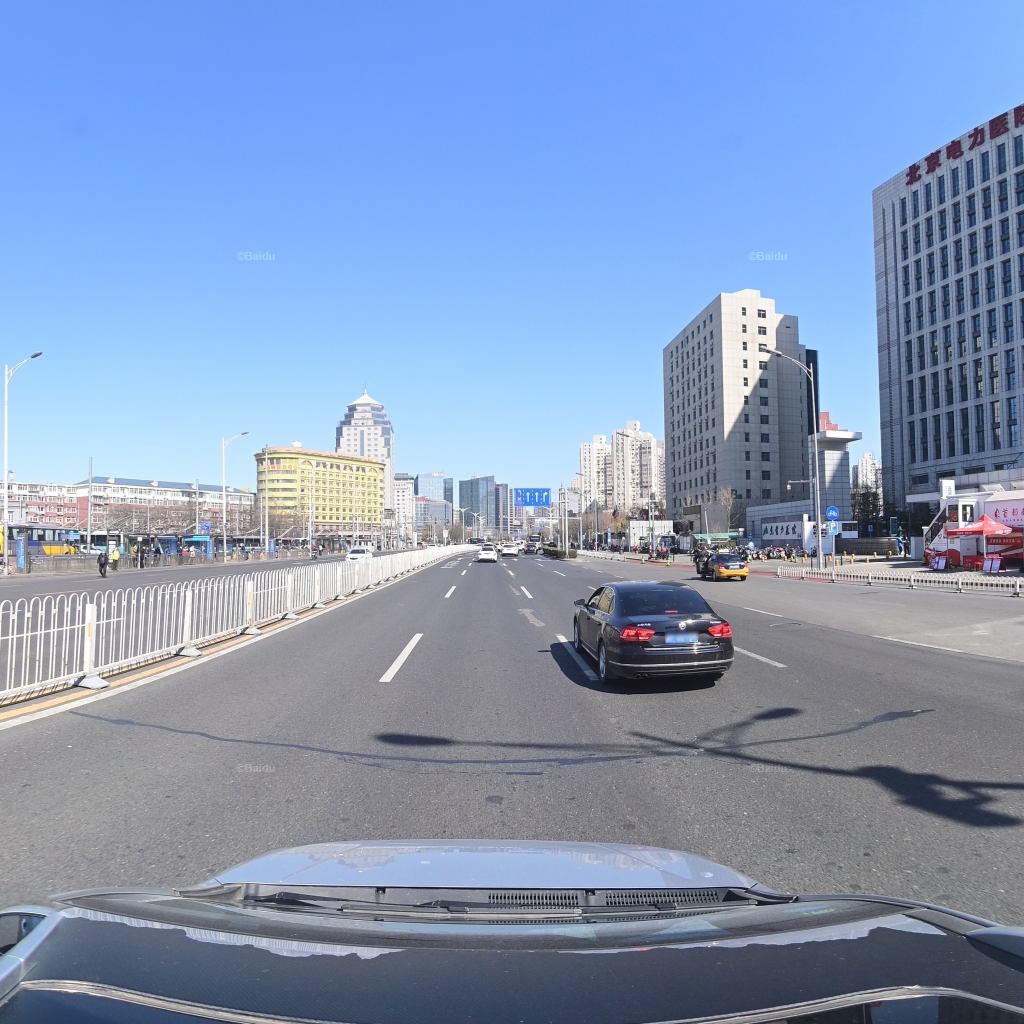
Region: Fengtai
Road damage annotations: transverse patch, manhole cover